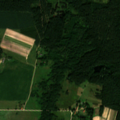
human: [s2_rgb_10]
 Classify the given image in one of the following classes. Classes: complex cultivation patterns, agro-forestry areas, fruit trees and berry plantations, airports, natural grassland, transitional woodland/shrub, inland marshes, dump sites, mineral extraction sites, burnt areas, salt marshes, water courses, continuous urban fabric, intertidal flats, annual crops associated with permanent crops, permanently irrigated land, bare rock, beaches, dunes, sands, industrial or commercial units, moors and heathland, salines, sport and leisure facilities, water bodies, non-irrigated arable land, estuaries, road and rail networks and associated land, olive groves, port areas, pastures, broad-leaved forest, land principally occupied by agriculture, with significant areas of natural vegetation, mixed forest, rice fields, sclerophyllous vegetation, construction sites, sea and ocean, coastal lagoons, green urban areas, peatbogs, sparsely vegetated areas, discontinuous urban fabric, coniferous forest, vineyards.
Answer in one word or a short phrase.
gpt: non-irrigated arable land, complex cultivation patterns, broad-leaved forest, coniferous forest, transitional woodland/shrub